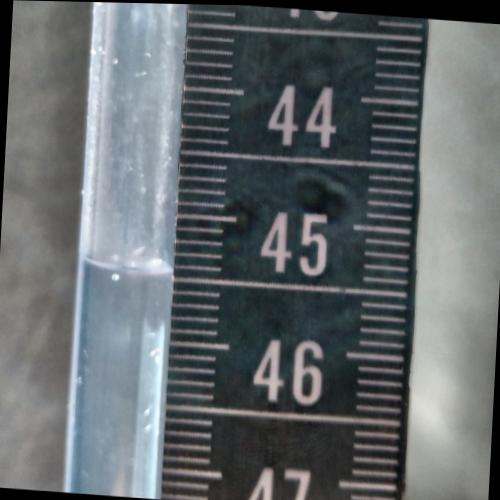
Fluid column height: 45.4 cm